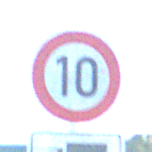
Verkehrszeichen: Geschwindigkeit10
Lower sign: HinweisDurchSinnbild7
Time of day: MorningAfternoon
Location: Outdoor (Nature)
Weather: Clear
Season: NotSpecified
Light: Natural